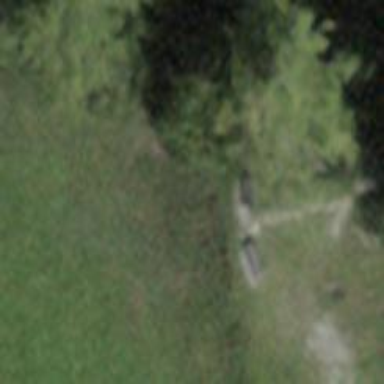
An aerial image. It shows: Bench for seating.